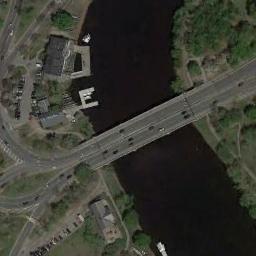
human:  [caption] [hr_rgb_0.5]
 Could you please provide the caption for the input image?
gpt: The bridge made a turn as it approached the shore and the water under the bridge is clear .

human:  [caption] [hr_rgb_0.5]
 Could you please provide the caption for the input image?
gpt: There is a bridge over the river with some roads and plants beside .

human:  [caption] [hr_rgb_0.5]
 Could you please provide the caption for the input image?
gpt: A bridge built on a dark green river and some green plants on both sides of the river .

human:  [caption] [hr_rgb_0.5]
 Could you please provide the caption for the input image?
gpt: A bridge connects the land on both sides of the deep blue river  There are many buildings and roads on the land  There are many cars on the bridge .

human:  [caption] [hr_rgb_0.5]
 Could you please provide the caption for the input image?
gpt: There are many vans on the bridge .